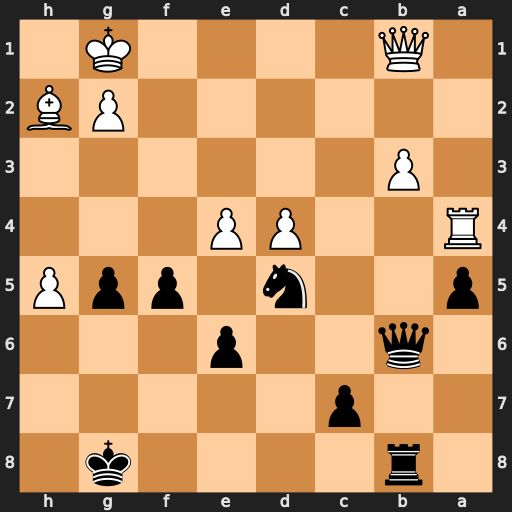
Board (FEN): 1r4k1/2p5/1q2p3/p2n1ppP/R2PP3/1P6/6PB/1Q4K1
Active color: b
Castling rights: -
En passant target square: -
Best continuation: Nc3 Qc2 Nxa4